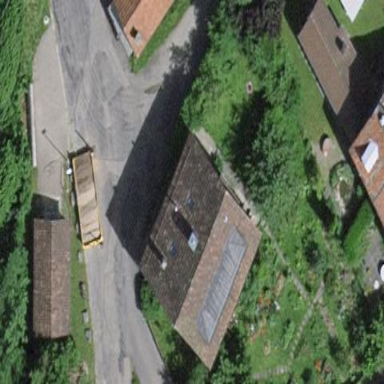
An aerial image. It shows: Simple house.